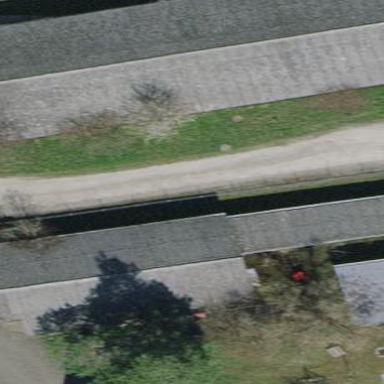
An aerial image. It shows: Building with tile roof.